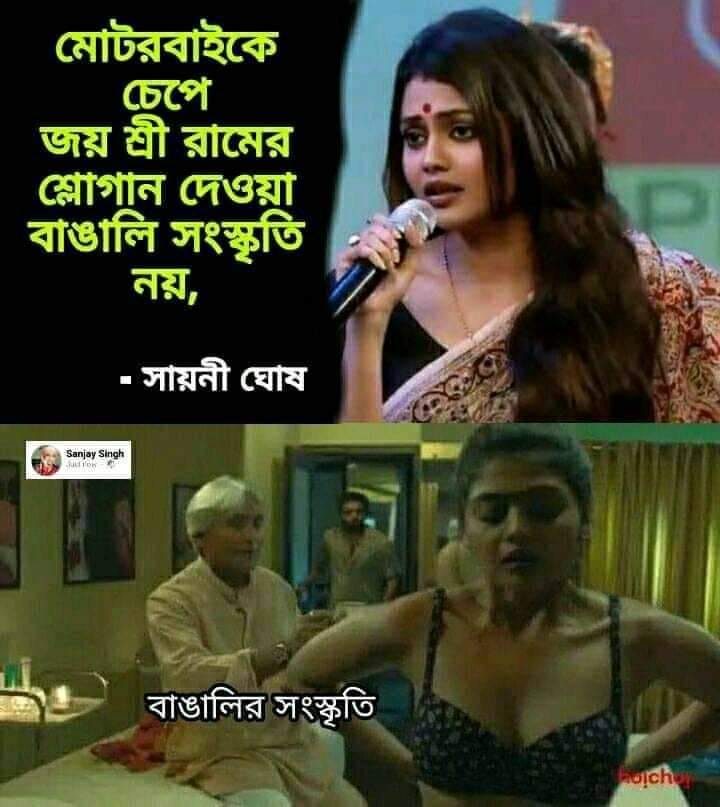
Text: মোটরবাইকে চেপে জয় শ্রী রামের শ্লোগান দেওয়া বাঙালি সংস্কৃতি নয়, - সায়নী ঘোষ      বাঙালির সংস্কৃতি
Label: Hate
Hate category: Personal Offence
Targeted group: Individual